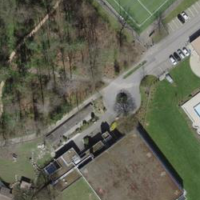
EUNIS habitat code: 53
Species observed at this site:
Lysimachia punctata